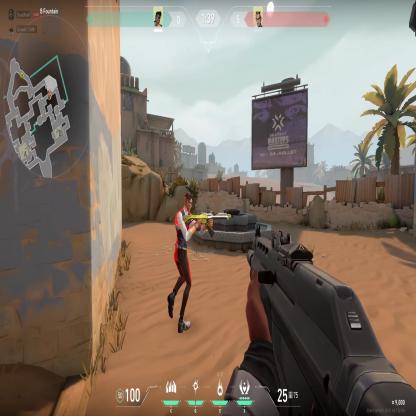
Label: enemy